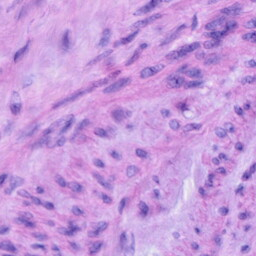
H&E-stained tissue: Cervix